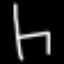
Label: chair